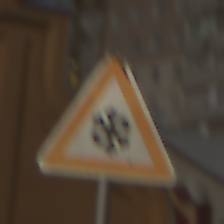
Verkehrszeichen: SchneeOderEisglaette
Umgebung: Outdoor, Urban
Tageszeit: MorningAfternoon
Wetter: PartlyCloudy
Licht: Natural
Jahreszeit: NotSpecified
Kontrast: HighContrast